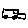
Label: car